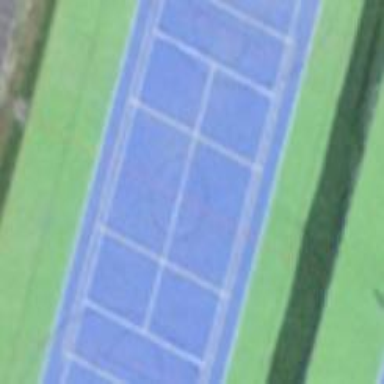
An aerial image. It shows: Tennis court on pitch.